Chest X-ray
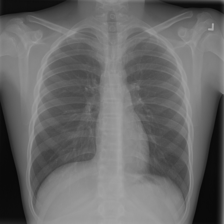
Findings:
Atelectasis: negative
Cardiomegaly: negative
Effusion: negative
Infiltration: positive
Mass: negative
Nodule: negative
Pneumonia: negative
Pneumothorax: negative
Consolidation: negative
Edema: negative
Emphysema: negative
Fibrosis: negative
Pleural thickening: negative
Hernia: negative